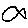
Label: fish